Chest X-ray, AP view. Patient: 80 years old, sex F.
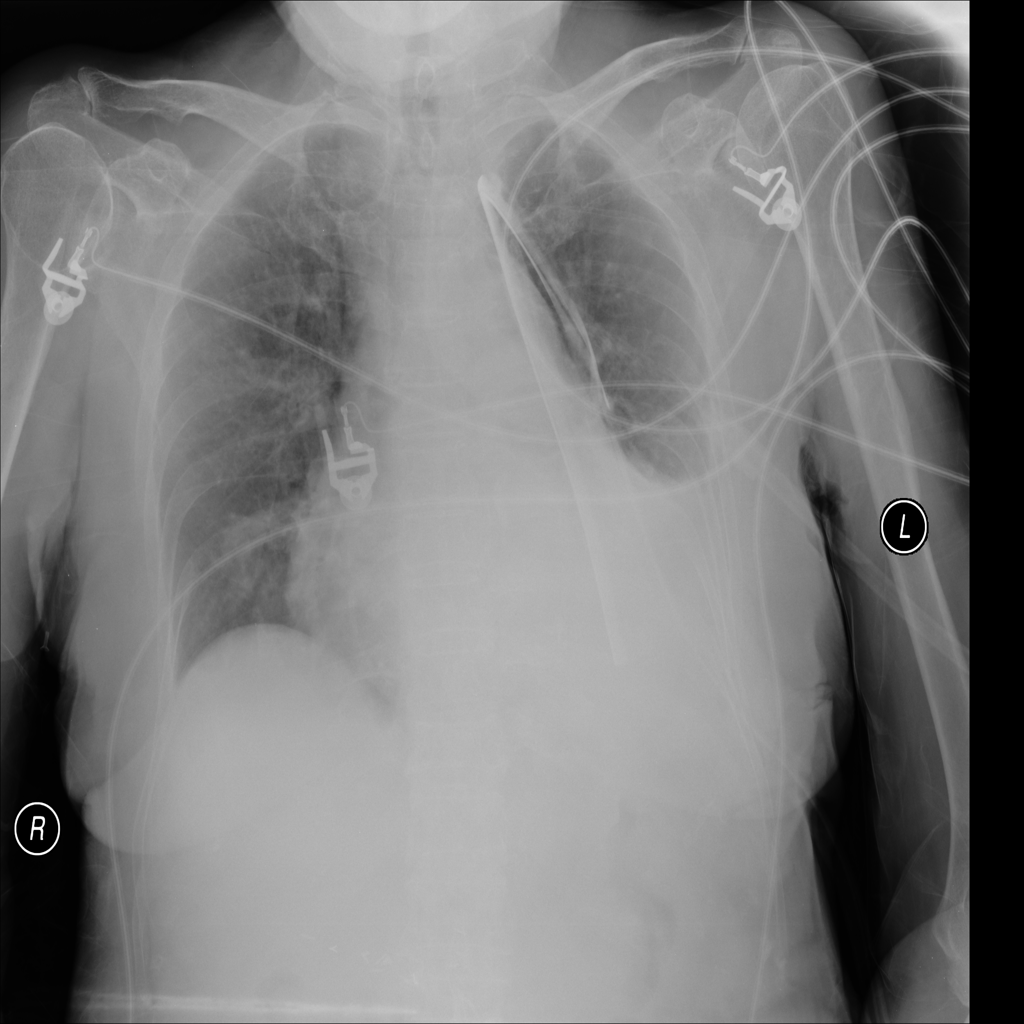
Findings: Atelectasis, Effusion